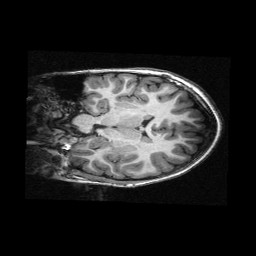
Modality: T1w
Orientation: coronal
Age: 13
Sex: female
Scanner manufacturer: siemens
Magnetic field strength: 3 T
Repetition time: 2.3 s
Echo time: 0.00336 s